Field crop: maize
Growth stage: 2
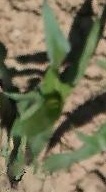
Species: maize